Interaction volume radius: 5 \u00c5
Interaction volume height: 10 \u00c5
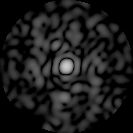
Disorder parameter: 0.707